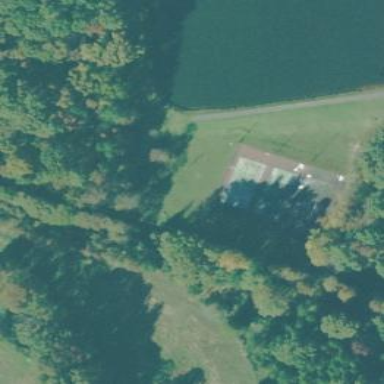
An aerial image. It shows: Tennis court on pitch.